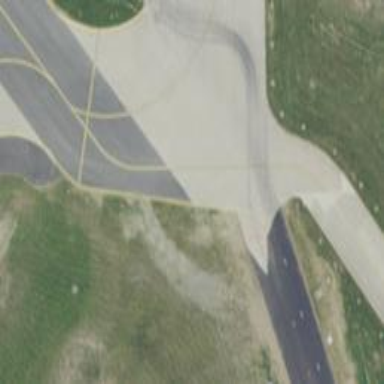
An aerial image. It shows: Image of taxiway at airport.